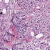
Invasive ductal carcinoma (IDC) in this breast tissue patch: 1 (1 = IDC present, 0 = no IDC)